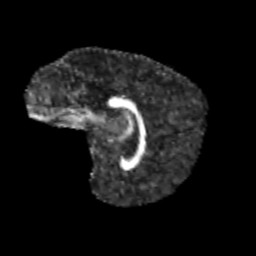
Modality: FA
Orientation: sagittal
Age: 10
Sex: female
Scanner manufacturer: siemens
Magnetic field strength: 3 T
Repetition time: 3.8 s
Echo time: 0.07 s